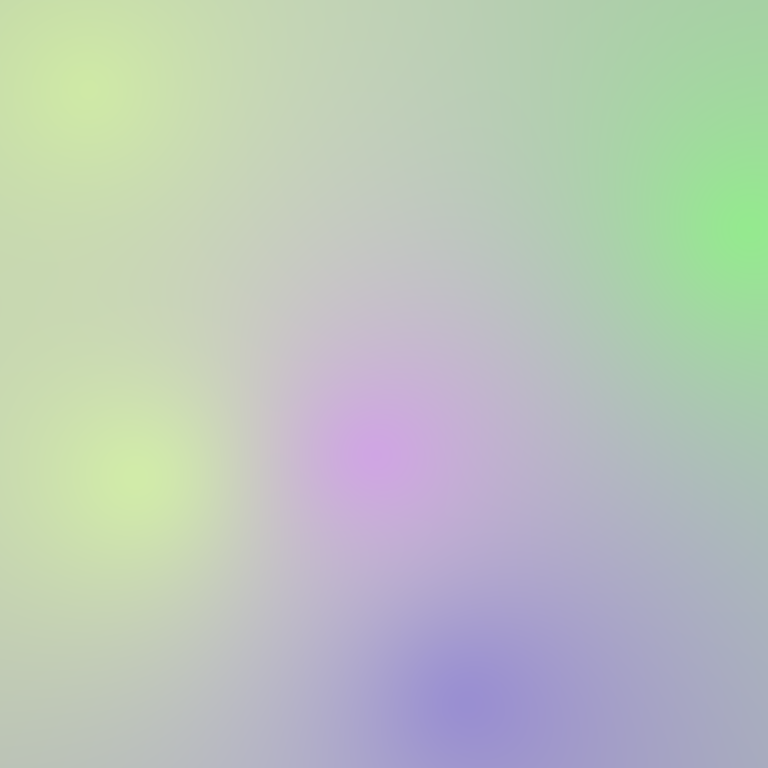
Abstract light effect, smooth gradient from soft green to gentle purple, calm atmosphere, diffuse glow, no room, no furniture, no objects.